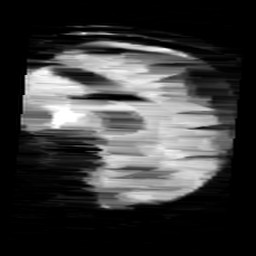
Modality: minIP
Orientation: sagittal
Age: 11
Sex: female
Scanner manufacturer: siemens
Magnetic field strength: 3 T
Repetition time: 0.027 s
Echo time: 0.02 s